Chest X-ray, PA view. Patient: 57 years old, sex F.
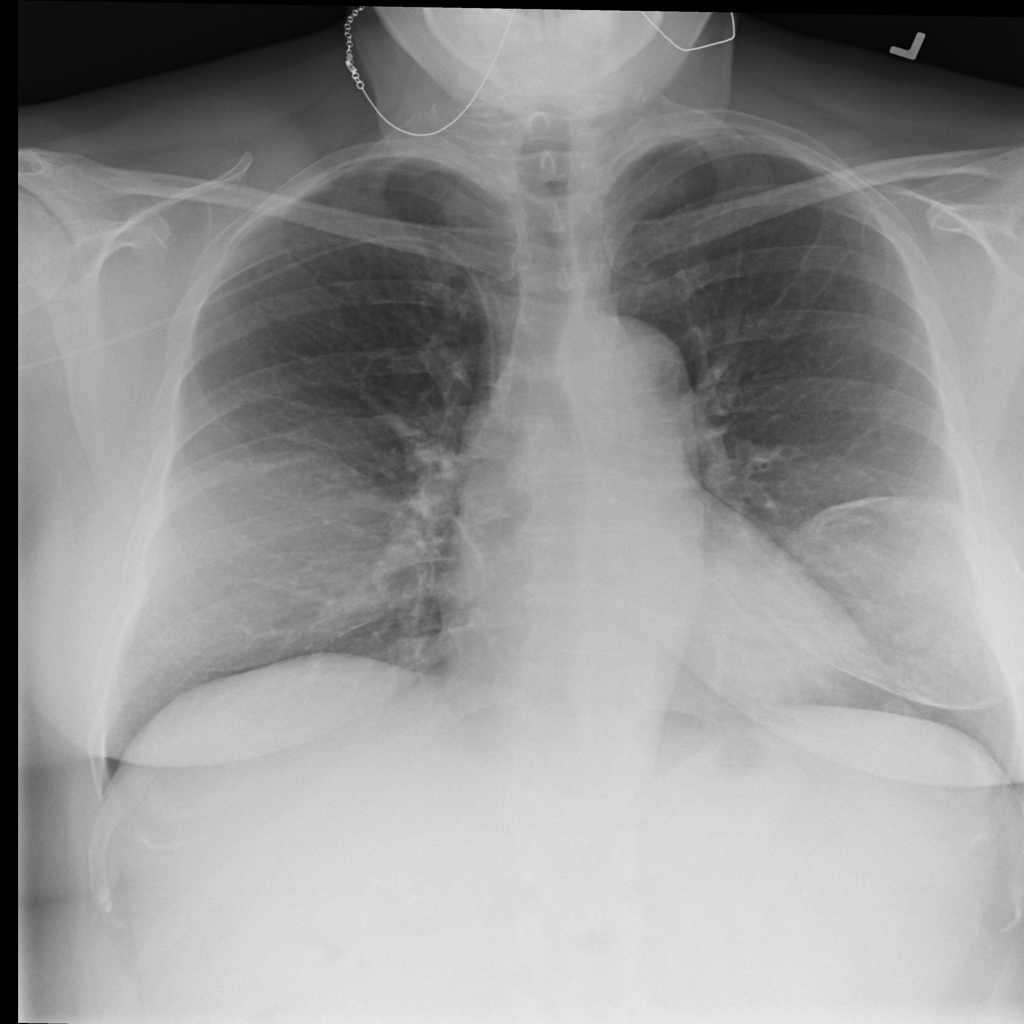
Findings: No Finding